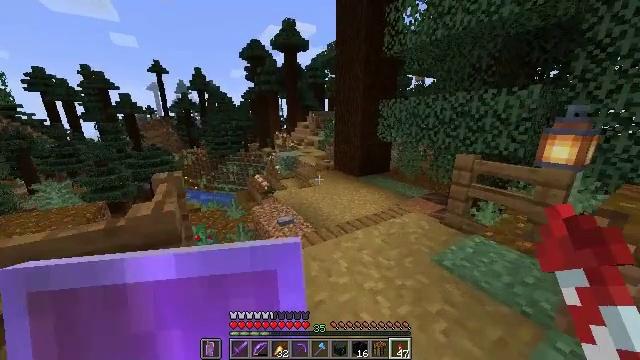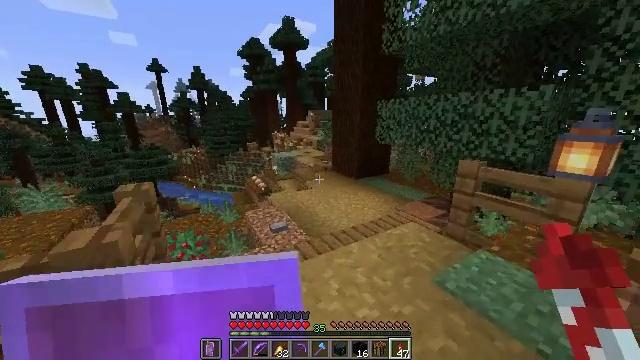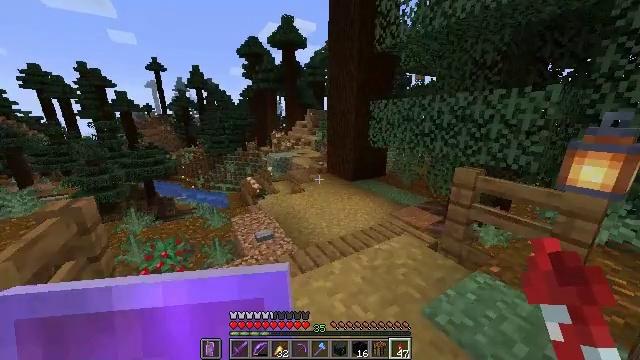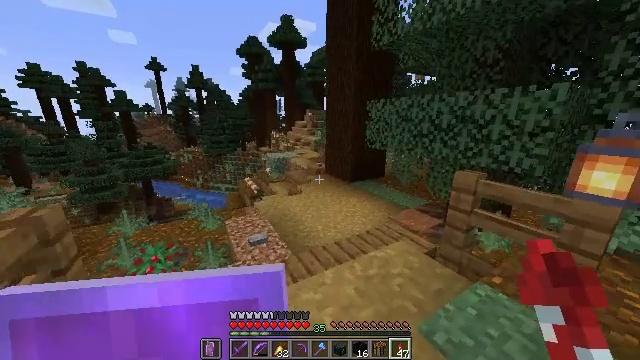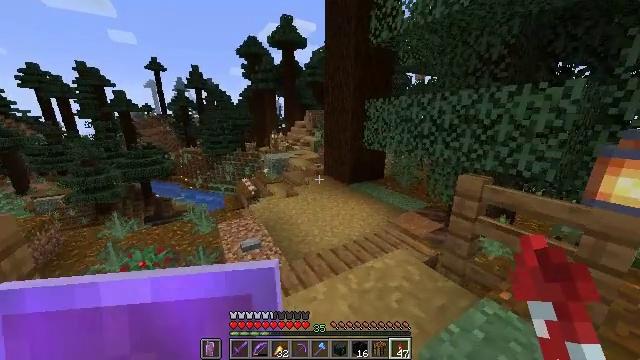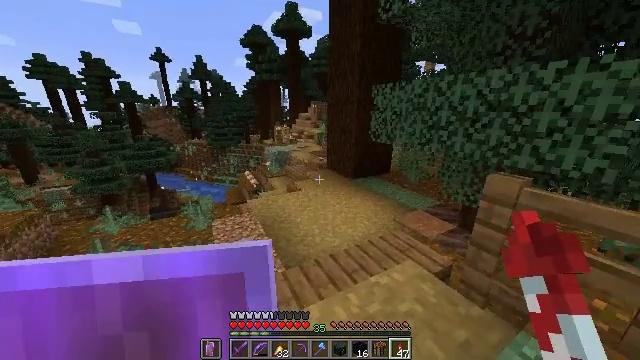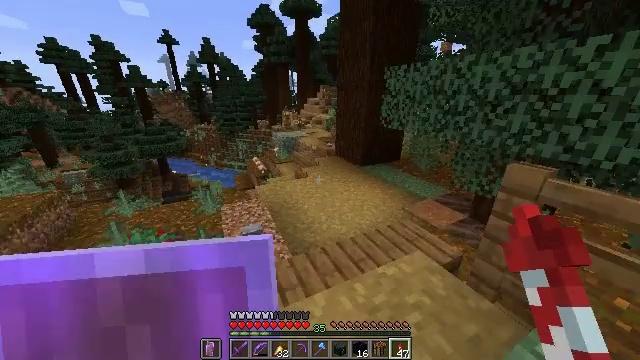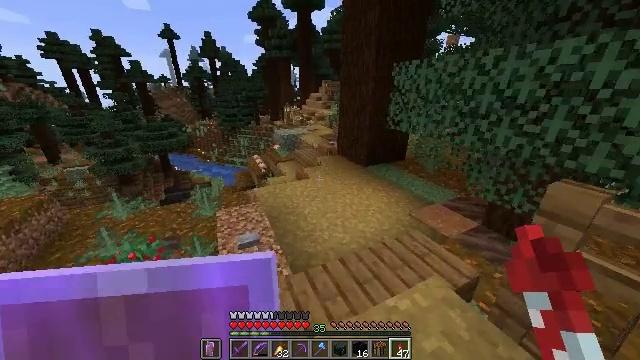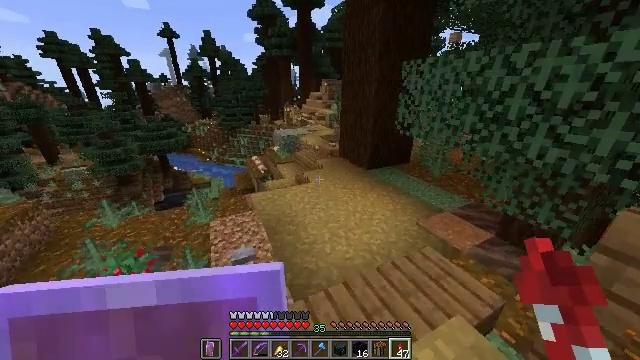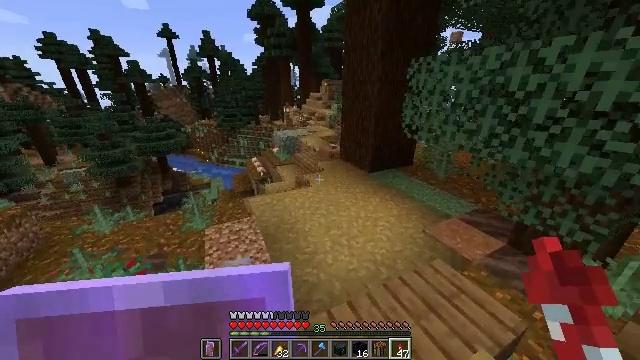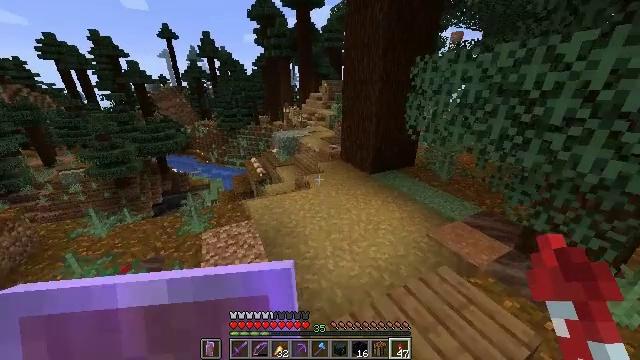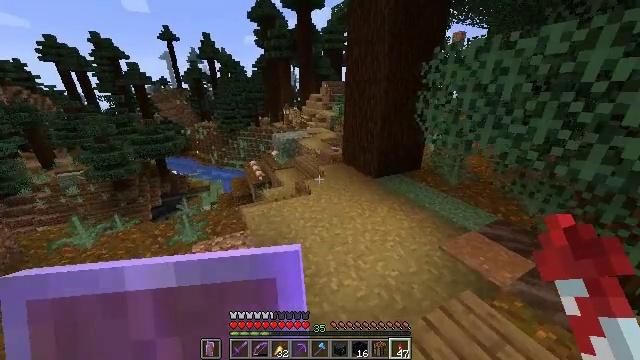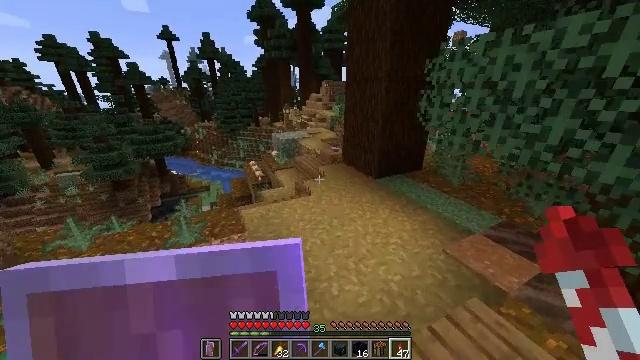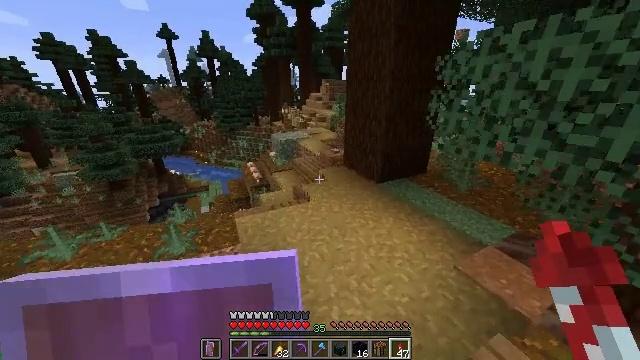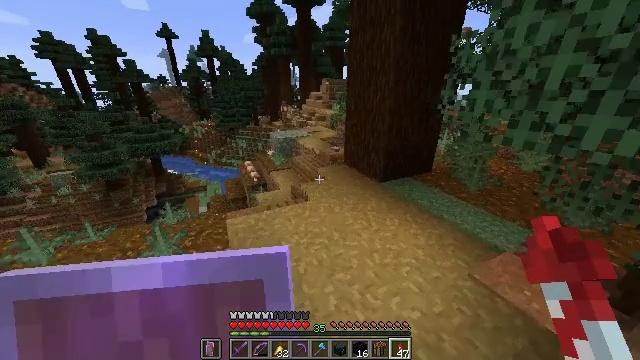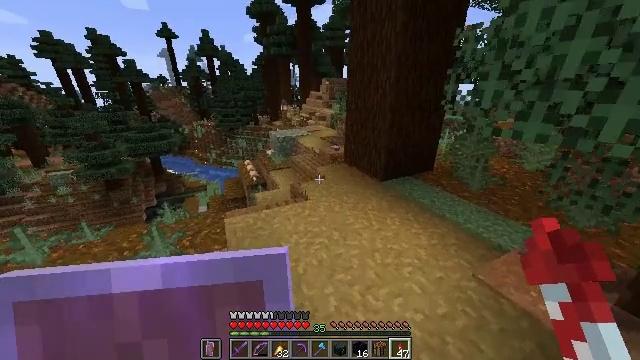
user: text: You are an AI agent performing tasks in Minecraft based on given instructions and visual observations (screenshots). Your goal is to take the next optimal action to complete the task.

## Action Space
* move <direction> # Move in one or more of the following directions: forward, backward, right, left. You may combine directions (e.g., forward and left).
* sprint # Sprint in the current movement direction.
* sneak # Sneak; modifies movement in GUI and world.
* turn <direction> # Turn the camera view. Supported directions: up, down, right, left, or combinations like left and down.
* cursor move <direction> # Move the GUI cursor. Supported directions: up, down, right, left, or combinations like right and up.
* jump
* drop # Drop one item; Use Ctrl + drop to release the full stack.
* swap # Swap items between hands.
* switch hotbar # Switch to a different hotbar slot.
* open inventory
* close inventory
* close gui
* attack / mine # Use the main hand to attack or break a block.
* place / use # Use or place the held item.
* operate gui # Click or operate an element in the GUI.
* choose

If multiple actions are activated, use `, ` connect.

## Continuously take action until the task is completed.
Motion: motion action
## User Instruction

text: Use wool to craft a light gray carpet.
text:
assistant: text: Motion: move forward and move right, sprint, attack / mine
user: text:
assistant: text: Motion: move forward and move right, sprint, attack / mine
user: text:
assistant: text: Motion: move forward, sprint, attack / mine
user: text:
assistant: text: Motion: move forward, sprint, attack / mine
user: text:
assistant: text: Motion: move forward, sprint, turn left and down, attack / mine
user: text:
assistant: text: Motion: move forward, sprint, turn left and down, attack / mine
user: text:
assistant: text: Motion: move forward, sprint, attack / mine
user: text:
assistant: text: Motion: move forward, sprint, attack / mine
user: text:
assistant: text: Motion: move forward, sprint, attack / mine
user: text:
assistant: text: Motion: move forward, sprint, attack / mine
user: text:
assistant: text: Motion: move forward, sprint, attack / mine
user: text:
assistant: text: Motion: move forward, sprint, attack / mine
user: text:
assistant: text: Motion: move forward, sprint, attack / mine
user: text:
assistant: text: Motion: move forward, sprint, attack / mine
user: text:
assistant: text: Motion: move forward, sprint, attack / mine
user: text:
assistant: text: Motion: move forward, sprint, attack / mine
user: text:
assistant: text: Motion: move forward, sprint, attack / mine, jump
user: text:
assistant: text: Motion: move forward, sprint, attack / mine, jump
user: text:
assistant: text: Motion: move forward, sprint, attack / mine, jump
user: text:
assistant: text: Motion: move forward, sprint, attack / mine, jump
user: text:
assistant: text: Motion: move forward, sprint, attack / mine
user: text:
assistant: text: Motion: move forward, sprint, attack / mine
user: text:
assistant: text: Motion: move forward, sprint, attack / mine
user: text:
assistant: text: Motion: move forward, sprint, attack / mine
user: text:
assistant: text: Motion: move forward, sprint, attack / mine
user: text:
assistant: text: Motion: move forward, sprint, attack / mine
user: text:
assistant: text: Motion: move forward, sprint, attack / mine
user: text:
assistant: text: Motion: move forward, sprint, attack / mine, jump
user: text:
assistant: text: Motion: move forward, sprint, attack / mine, jump
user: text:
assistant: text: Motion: move forward, sprint, attack / mine, jump